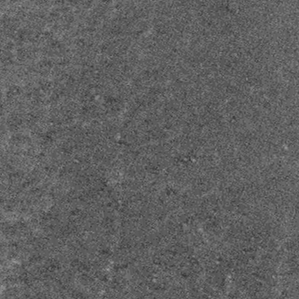
Label: frost